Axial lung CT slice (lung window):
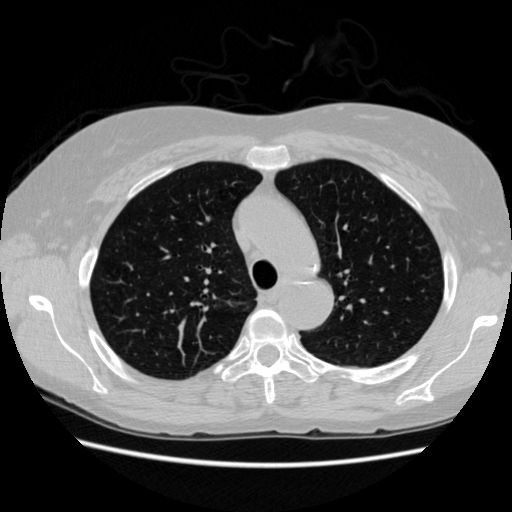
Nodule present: no